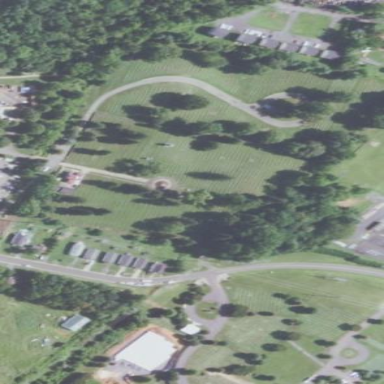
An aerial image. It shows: Cemetery.